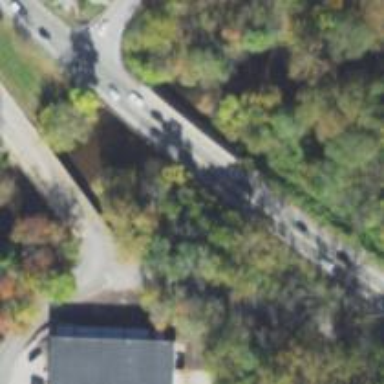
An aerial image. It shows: Primary highway bridge with asphalt surface and sidewalk on the left.